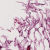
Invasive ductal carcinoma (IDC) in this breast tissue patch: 0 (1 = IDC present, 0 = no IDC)